Question: I have multiple images that need to be in a parallelogram shape like this:

They should be enclosed in 'div' elements, in a carousel and link to video pages. However, using regular images causes bounding box issues with the links due to the transparent areas.
Which CSS property is used to transform the images into parallelogram shapes like in the above example?
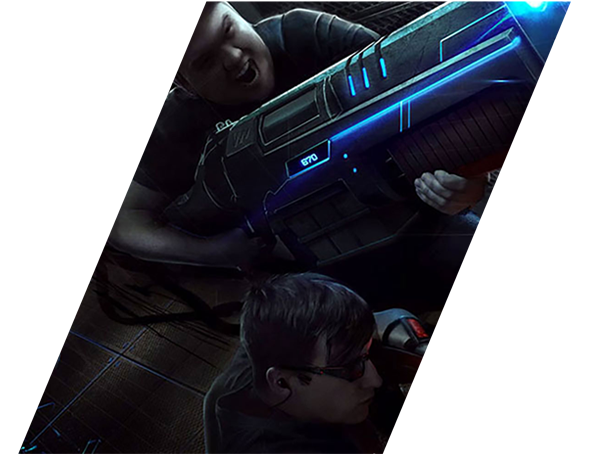
Answer: There is a method in transform for skewing objects. The only thing you will have to look out for is that everything in the div will skew also. So you have to apply it twice. Once to skew the div a certain number of degrees and then again to skew the picture inside back the opposite direction.
For example if you do this to the div:
'transform: skewX(10deg);'
You'll have to do this to the picture:
'transform: skewX(-10deg);'
Here's a link to read some more about <URL> - because there's more then meets the eye.